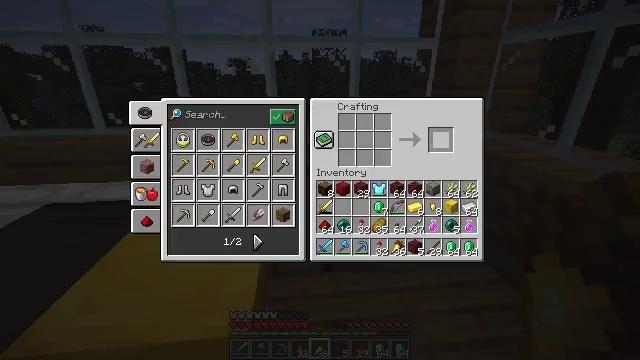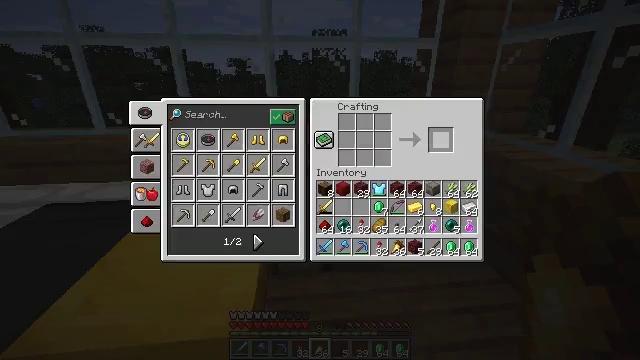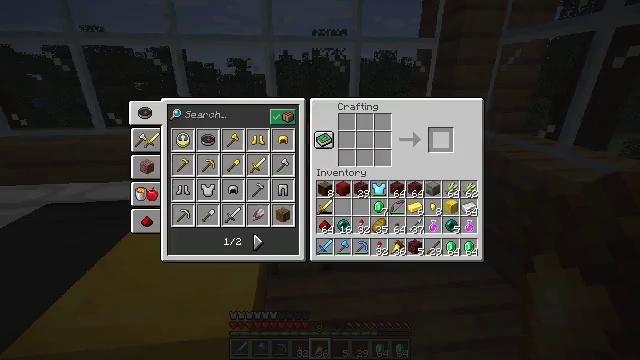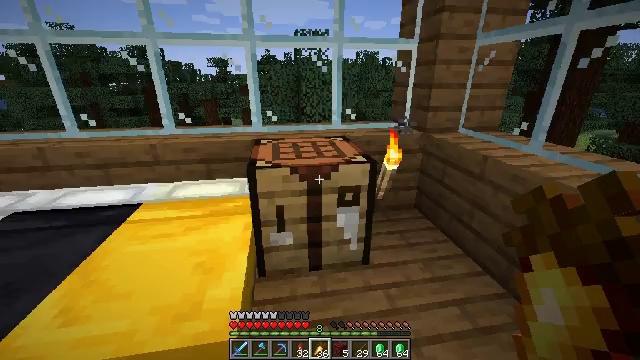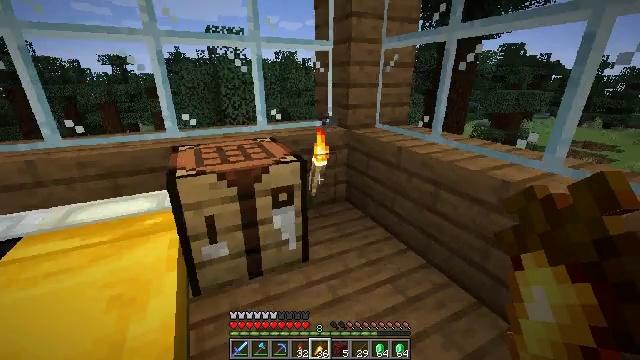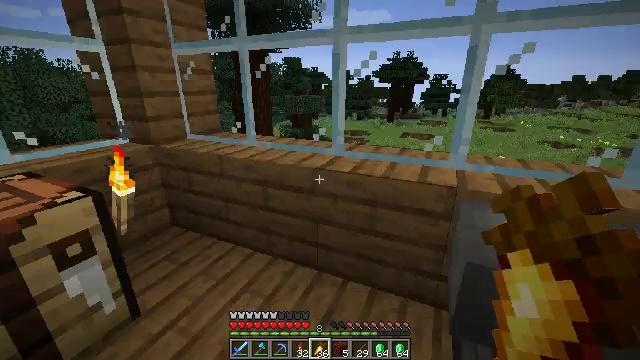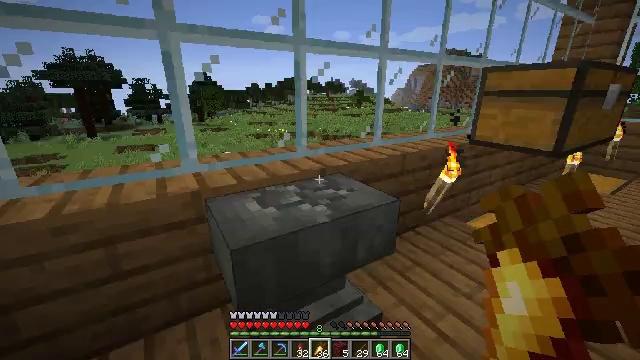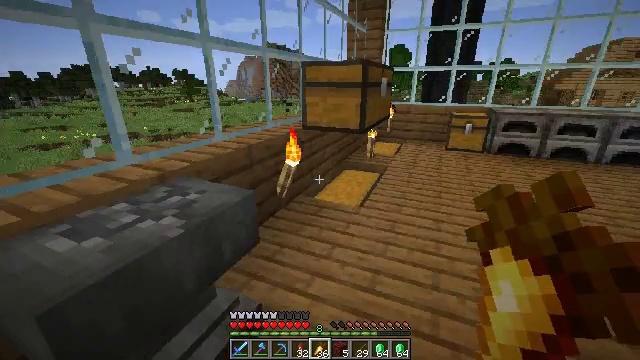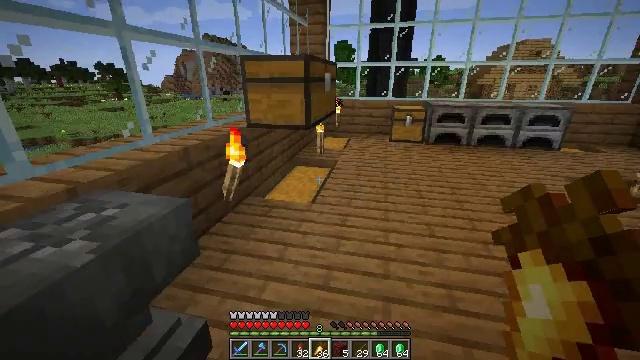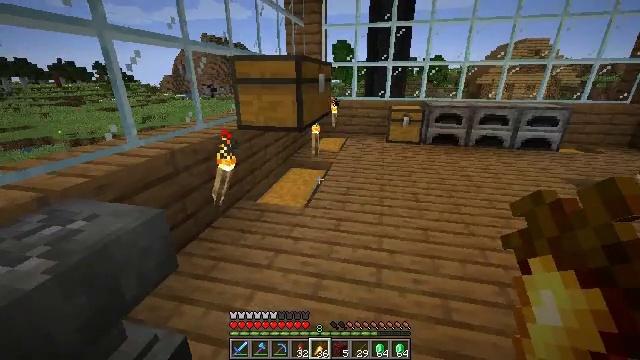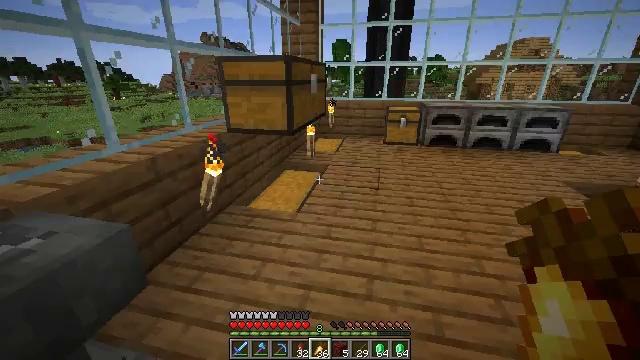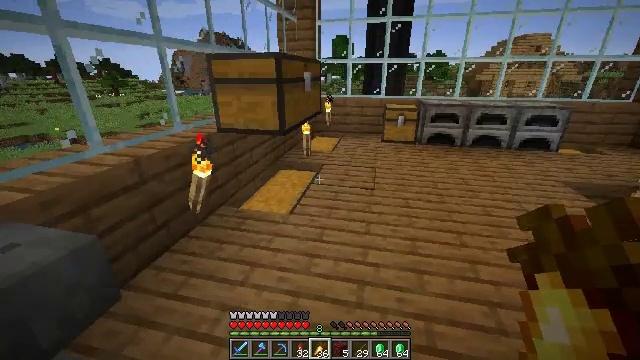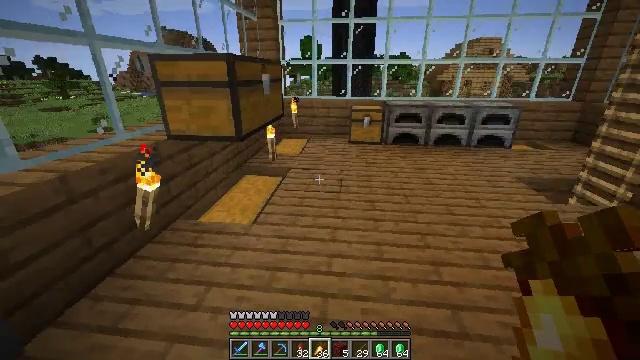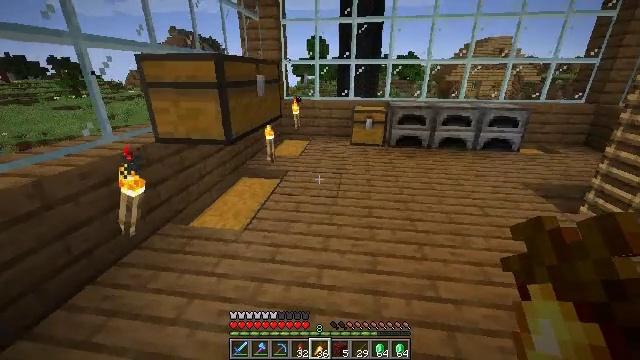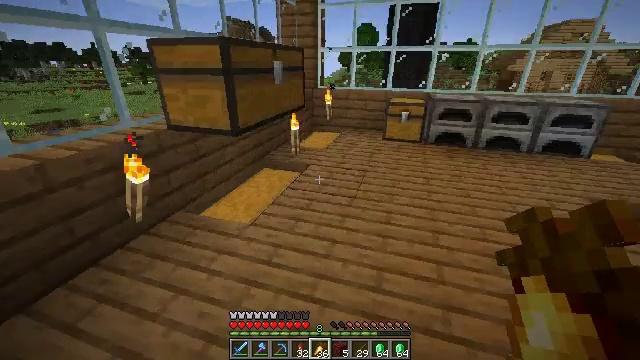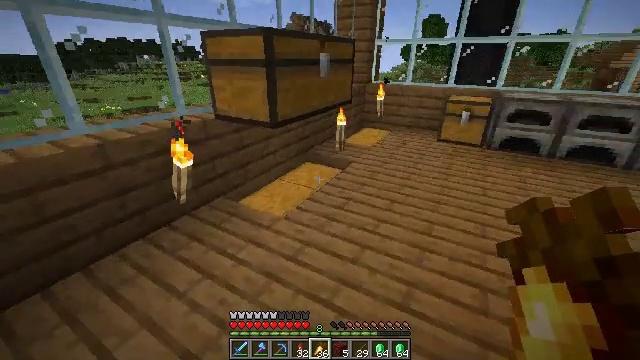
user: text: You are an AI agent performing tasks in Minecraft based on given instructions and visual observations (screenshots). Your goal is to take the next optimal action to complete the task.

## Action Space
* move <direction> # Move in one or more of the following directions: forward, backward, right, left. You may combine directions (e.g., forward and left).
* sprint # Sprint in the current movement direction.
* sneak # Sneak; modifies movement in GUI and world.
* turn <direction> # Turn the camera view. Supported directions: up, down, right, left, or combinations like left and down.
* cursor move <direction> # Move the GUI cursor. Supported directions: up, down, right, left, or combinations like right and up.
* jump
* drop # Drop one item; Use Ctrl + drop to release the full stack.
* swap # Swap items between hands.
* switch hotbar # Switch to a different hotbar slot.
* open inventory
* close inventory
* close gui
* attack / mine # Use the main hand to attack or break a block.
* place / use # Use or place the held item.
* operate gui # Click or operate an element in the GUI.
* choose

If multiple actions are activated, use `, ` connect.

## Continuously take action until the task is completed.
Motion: motion action
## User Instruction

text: Drop a spruce button.
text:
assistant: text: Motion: sneak, open gui
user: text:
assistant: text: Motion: sneak
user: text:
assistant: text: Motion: cursor move right
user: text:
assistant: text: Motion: turn right, close gui
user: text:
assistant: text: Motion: turn right and up, open inventory
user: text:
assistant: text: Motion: turn right and up
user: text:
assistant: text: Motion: turn right and down
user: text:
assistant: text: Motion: move forward and move right, turn right
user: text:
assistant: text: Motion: move forward and move right
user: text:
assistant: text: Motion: move forward and move right
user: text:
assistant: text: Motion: move forward and move right
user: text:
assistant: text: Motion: move forward and move right, turn right
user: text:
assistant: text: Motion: move forward and move right, turn left
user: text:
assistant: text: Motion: move forward and move right, turn left and down
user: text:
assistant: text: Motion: move forward and move right, turn left and down
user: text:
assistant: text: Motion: move forward and move right, turn left and down
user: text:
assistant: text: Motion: move forward and move right, turn left
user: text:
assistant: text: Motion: move forward and move right, turn left and down
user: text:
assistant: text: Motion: move forward, turn down, use / place
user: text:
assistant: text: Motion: move forward, use / place
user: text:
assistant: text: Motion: move forward, turn down, use / place
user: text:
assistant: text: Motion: turn right and down, use / place
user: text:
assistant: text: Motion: no_op
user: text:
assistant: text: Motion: cursor move right
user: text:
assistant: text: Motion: no_op
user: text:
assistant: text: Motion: no_op
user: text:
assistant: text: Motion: sneak, cursor move up
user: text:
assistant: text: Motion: sneak, cursor move right
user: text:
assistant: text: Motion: sneak, cursor move right and up
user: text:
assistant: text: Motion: sneak